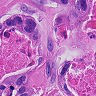
Metastatic tissue present: yes